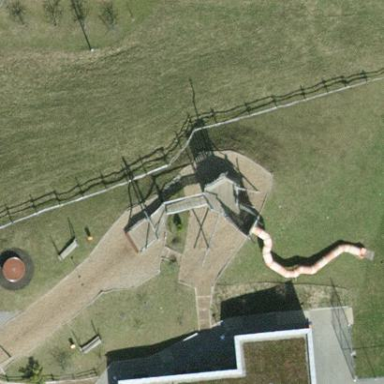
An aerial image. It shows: Unpaved playground with playground theme.